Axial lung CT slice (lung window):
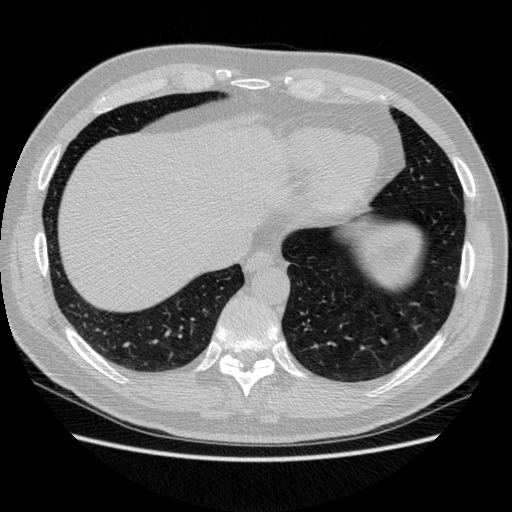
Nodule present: no